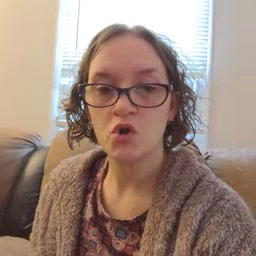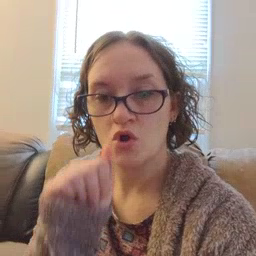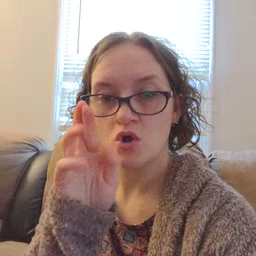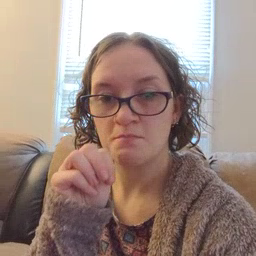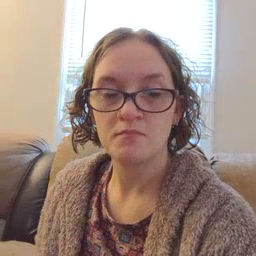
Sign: arm